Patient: sex M, age 22
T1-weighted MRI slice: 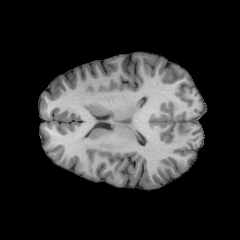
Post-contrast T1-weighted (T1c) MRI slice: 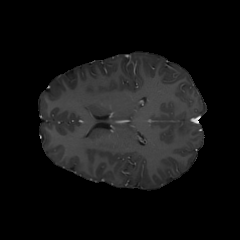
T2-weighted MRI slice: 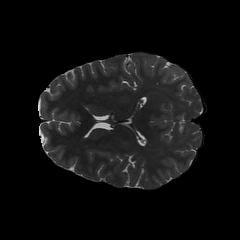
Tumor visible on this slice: no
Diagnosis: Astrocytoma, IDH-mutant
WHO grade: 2